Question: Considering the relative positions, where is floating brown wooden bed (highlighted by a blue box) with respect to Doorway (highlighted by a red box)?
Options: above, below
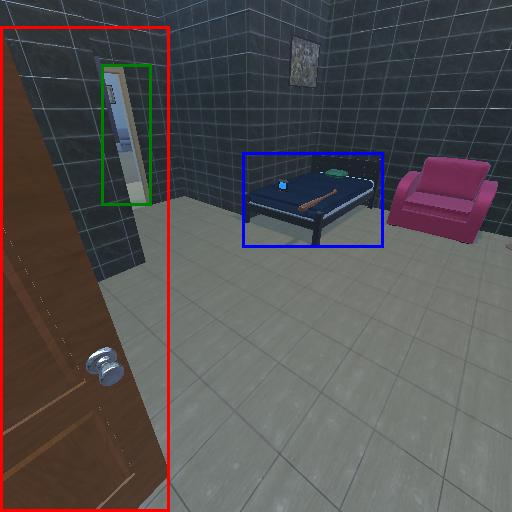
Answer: above